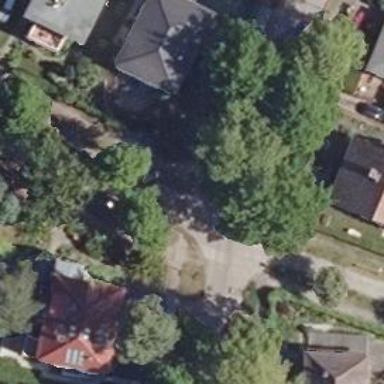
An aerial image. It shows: Residential road with concrete plates as the surface. There are sidewalks on both sides.